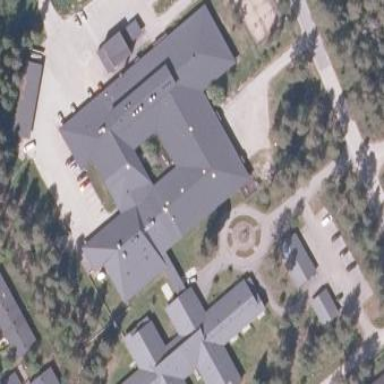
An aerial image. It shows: Healthcare clinic.